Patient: sex M, age 64
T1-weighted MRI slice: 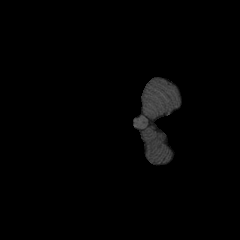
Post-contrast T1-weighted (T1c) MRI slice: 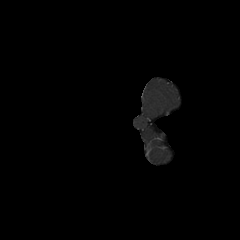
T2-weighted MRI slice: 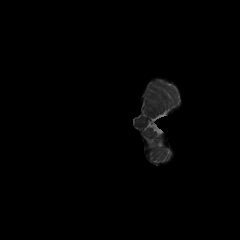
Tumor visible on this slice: no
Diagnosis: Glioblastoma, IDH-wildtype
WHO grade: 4